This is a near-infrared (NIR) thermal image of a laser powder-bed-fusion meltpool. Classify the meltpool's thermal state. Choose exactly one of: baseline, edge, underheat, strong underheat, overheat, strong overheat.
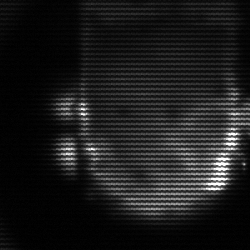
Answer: baseline